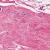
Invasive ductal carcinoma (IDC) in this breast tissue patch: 0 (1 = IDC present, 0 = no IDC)